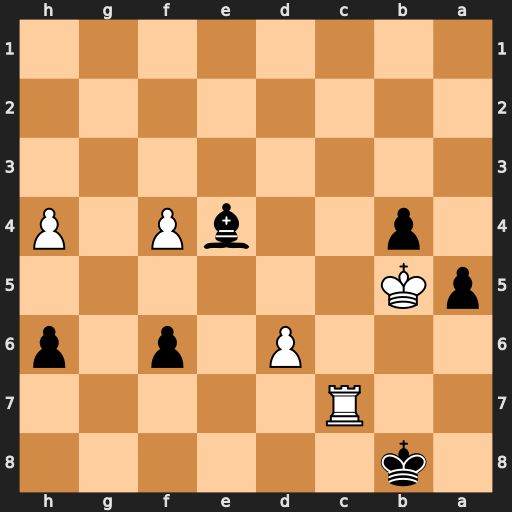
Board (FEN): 1k6/2R5/3P1p1p/pK6/1p2bP1P/8/8/8
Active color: b
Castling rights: -
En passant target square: -
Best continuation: b3 Kxa5 b2 Rc4 b1=Q